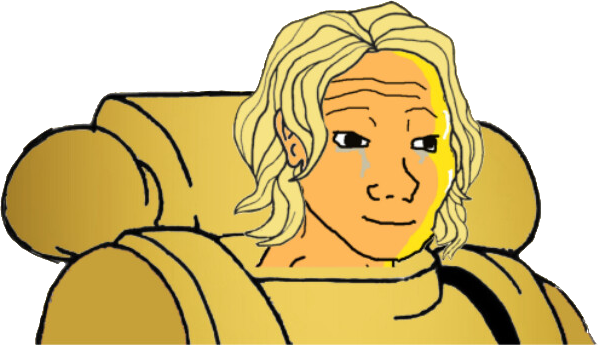
Label: 5_Bloomer